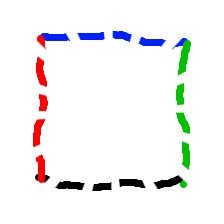
Shape: square